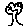
Label: tree